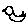
Label: bird